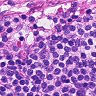
Metastatic tissue present: no